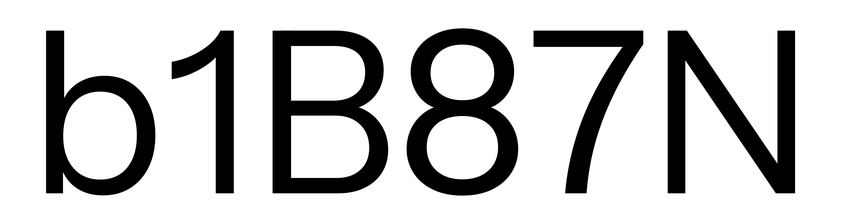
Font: InstrumentSans_Regular